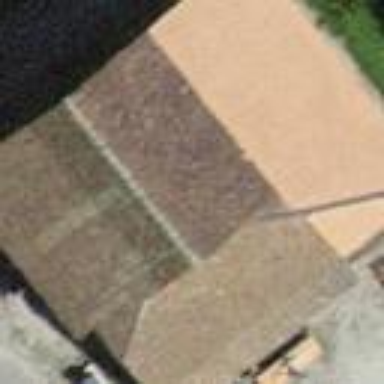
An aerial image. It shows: Barn.